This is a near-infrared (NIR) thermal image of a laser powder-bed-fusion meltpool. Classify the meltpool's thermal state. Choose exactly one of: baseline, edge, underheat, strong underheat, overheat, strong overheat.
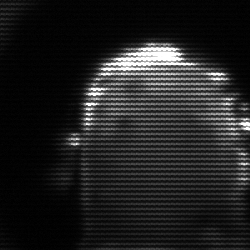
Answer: baseline